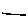
Label: line